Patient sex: M
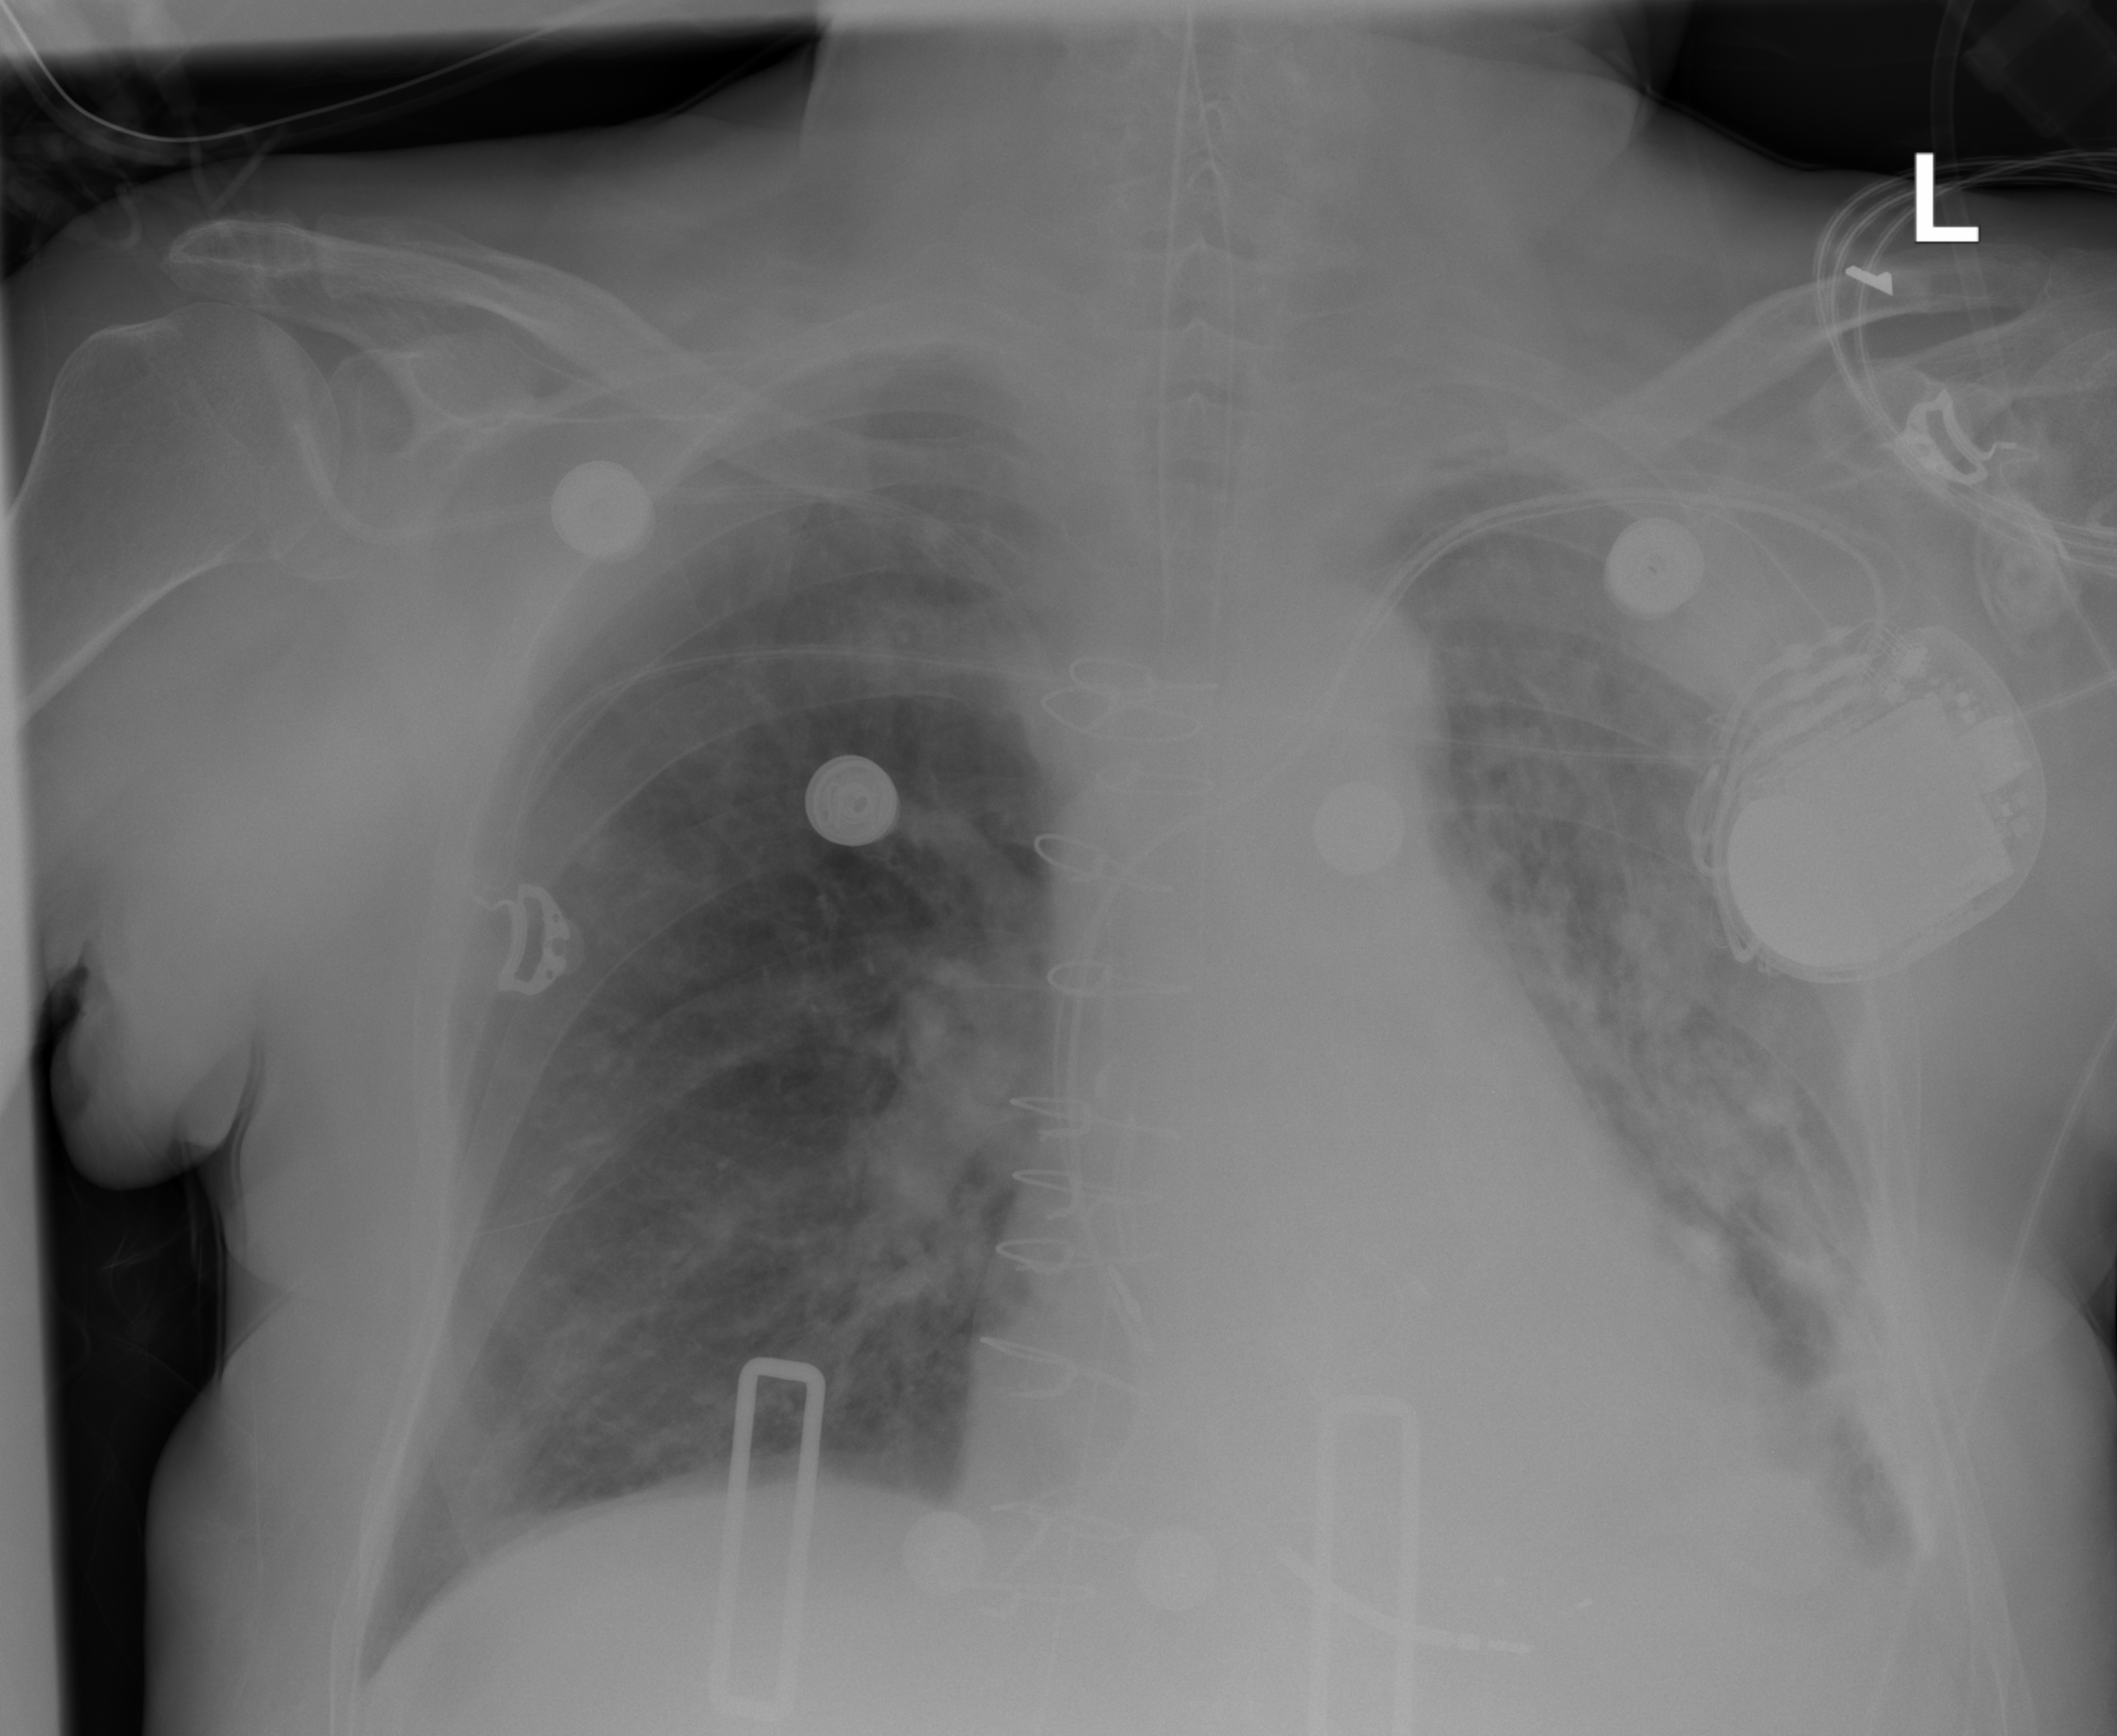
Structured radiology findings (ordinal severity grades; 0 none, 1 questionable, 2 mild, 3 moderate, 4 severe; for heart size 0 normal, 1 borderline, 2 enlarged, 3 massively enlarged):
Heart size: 2
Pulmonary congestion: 1
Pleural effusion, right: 2
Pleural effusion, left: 2
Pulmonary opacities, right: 0
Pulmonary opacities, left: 3
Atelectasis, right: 0
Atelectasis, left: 2